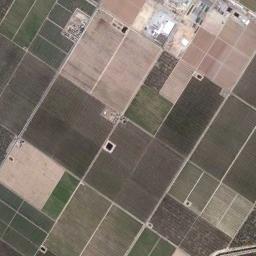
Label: rectangular_farmland